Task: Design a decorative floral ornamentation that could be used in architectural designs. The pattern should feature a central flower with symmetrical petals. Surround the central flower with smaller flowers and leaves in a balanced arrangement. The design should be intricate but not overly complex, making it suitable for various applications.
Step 28:
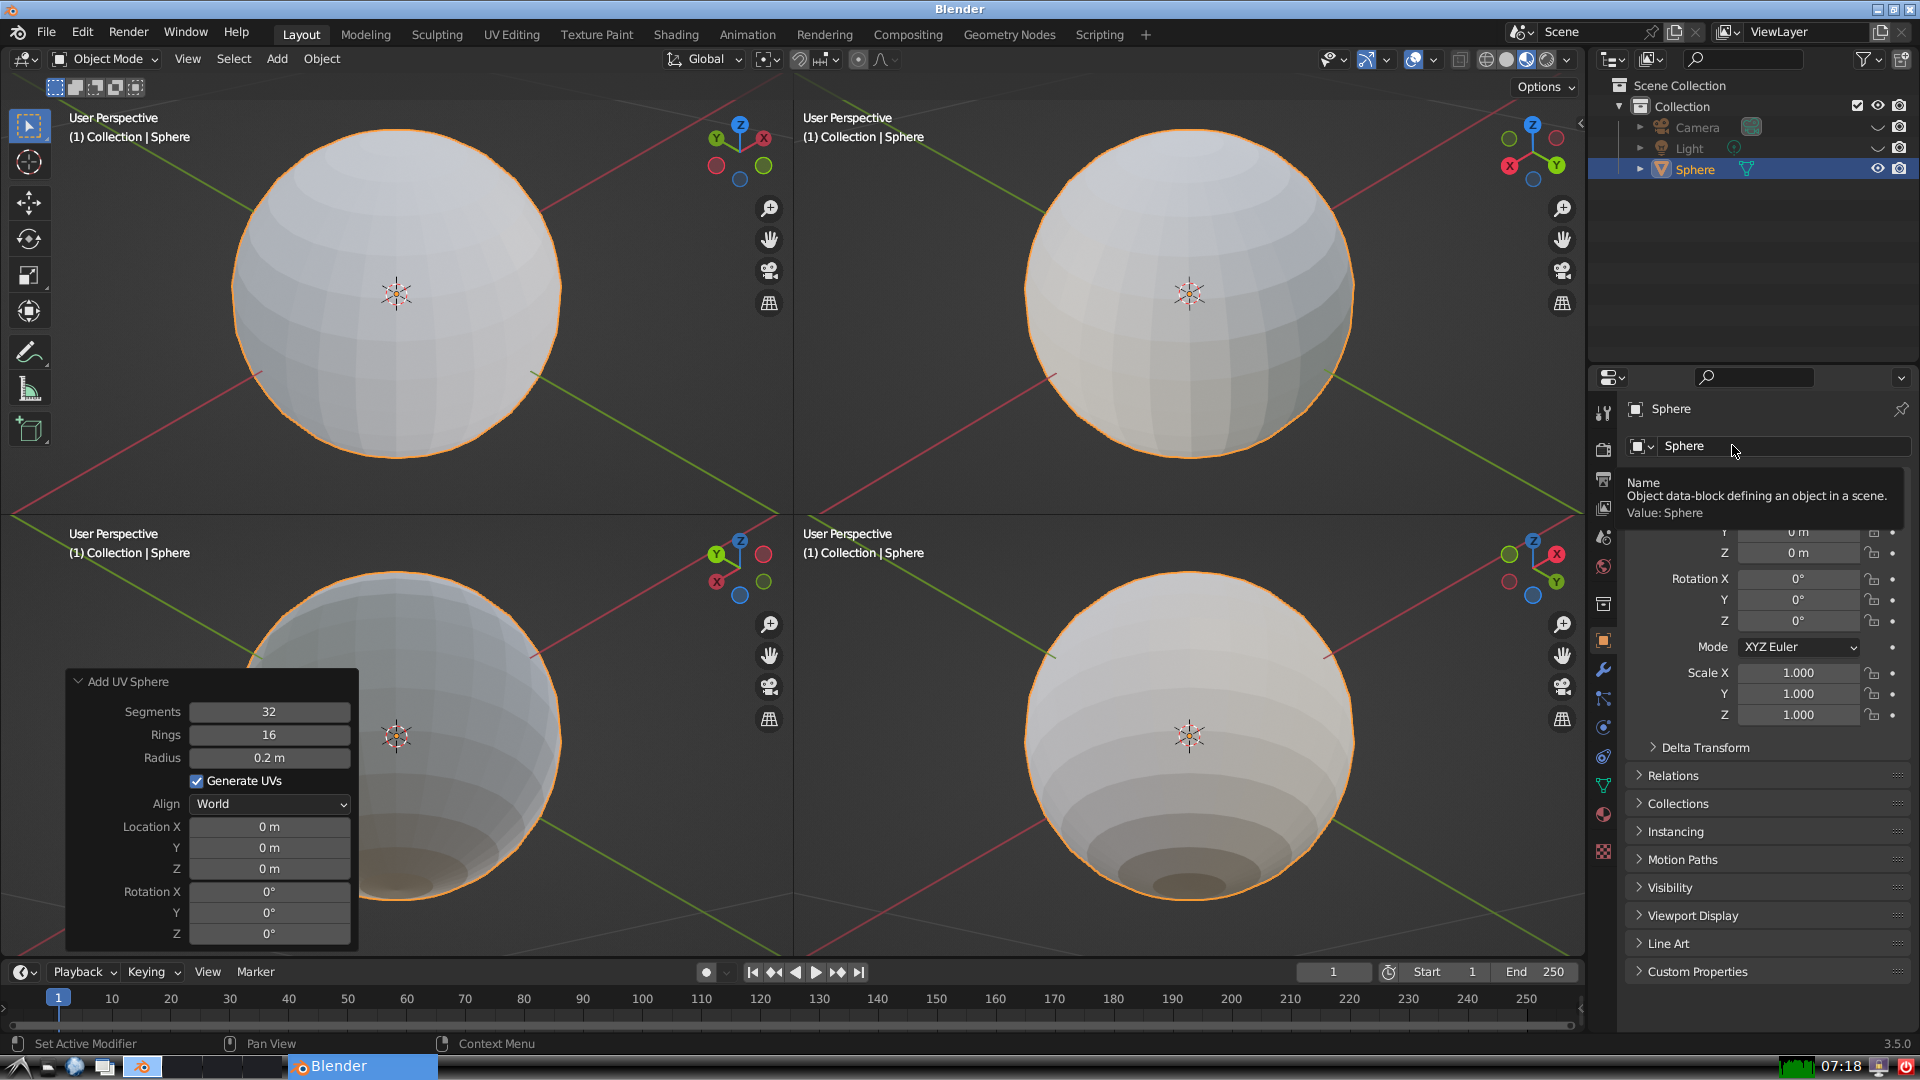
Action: click: no